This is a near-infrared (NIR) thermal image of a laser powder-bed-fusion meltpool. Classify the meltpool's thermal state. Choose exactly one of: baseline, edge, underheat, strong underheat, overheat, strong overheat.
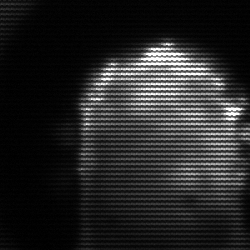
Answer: baseline